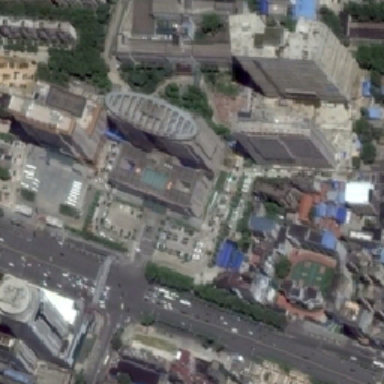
In the center of the earth is an oval building .